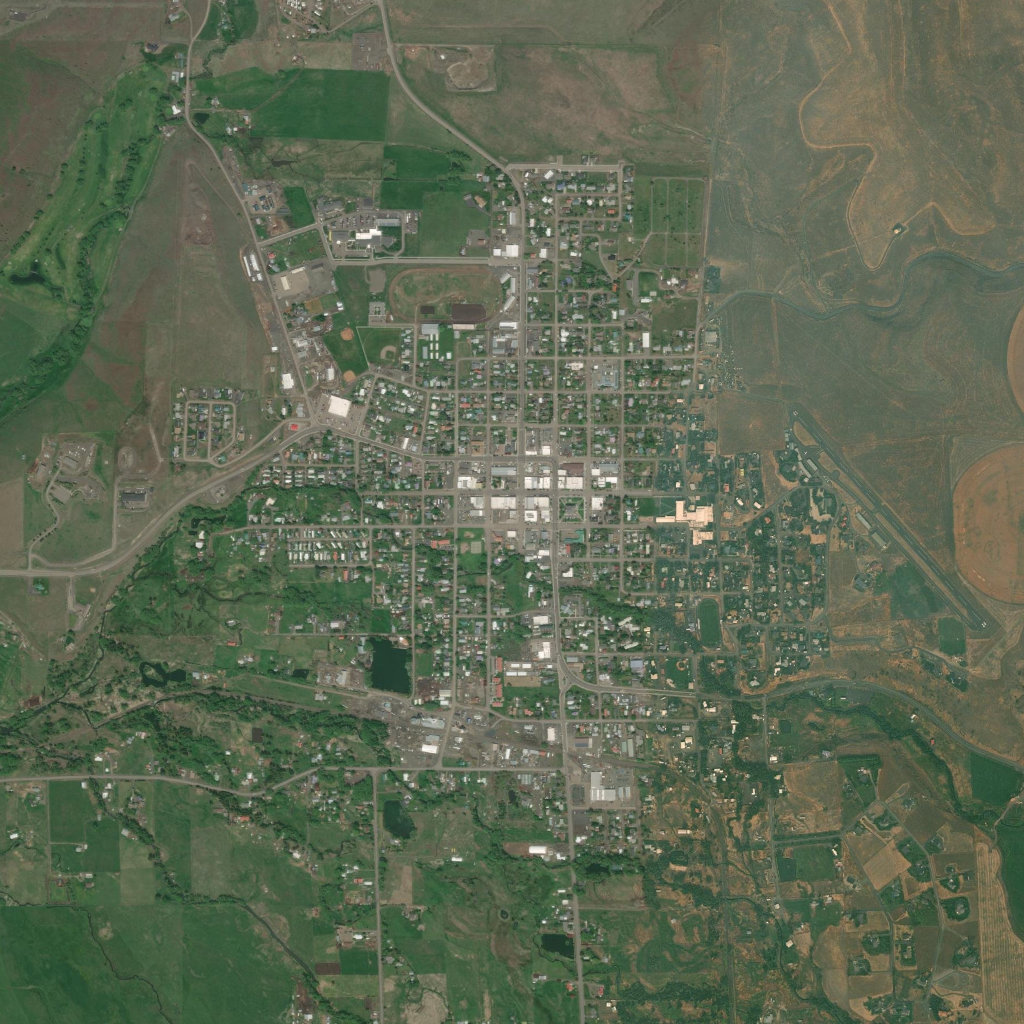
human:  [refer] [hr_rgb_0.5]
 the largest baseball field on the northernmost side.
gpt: <box>[[34, 31, 39, 36, 0]]</box>